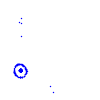
Particle: electron